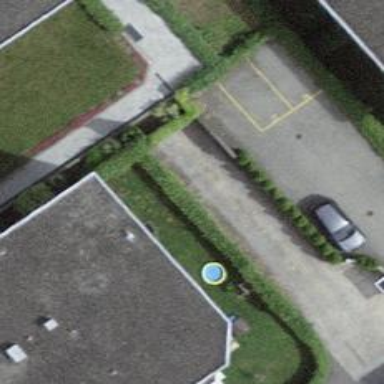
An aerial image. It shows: Parking entrance.